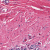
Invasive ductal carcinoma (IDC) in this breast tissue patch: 0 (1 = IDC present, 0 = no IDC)